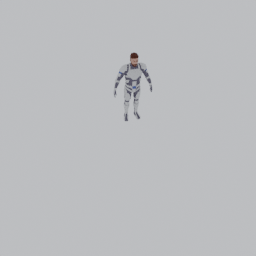
Label: people